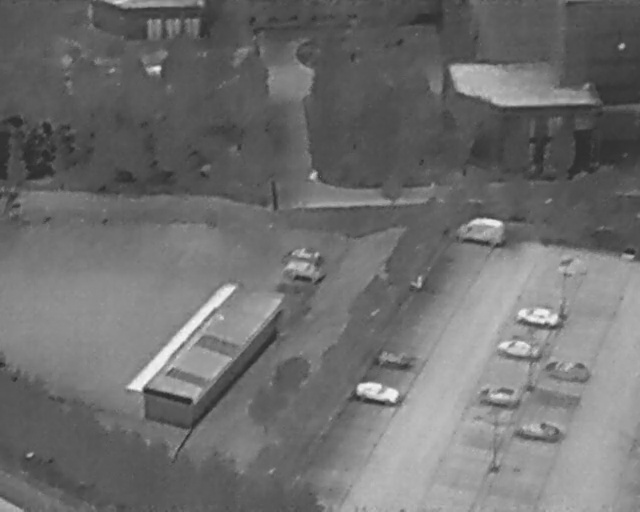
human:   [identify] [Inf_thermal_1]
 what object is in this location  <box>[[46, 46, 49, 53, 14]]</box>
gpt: <ref>1 small car at the center</ref>

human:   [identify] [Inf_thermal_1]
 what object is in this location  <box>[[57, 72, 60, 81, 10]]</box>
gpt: <ref>1 medium car at the bottom</ref>